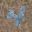
Label: 4